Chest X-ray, PA view. Patient: 41 years old, sex M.
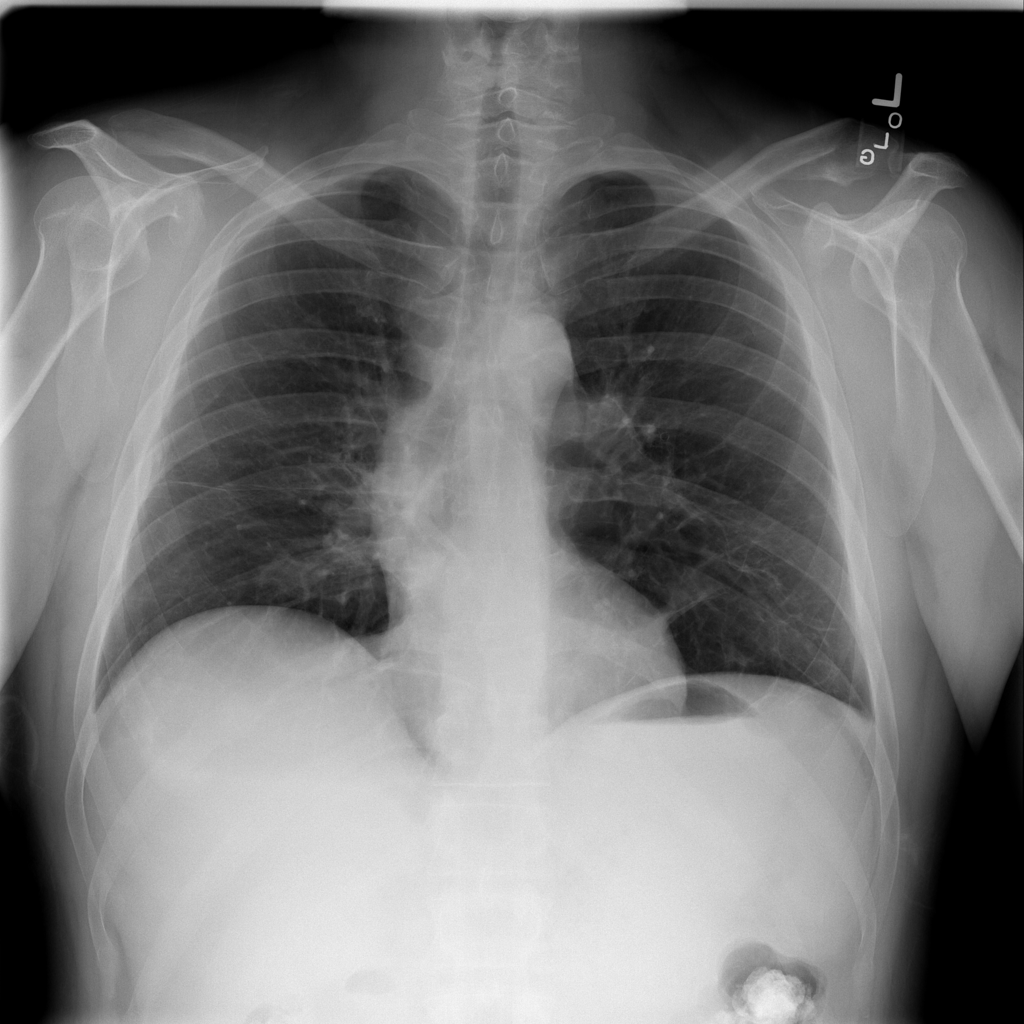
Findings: No Finding